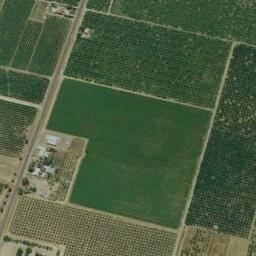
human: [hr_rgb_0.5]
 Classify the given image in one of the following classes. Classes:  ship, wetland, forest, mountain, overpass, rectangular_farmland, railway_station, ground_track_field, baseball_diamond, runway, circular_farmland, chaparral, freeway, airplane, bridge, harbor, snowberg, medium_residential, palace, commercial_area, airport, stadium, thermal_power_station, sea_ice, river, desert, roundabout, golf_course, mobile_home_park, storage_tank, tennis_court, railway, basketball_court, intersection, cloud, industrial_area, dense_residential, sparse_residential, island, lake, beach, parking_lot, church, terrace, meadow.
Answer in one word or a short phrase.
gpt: rectangular_farmland